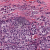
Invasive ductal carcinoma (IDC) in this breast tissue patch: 0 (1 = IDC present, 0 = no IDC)